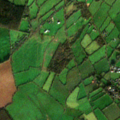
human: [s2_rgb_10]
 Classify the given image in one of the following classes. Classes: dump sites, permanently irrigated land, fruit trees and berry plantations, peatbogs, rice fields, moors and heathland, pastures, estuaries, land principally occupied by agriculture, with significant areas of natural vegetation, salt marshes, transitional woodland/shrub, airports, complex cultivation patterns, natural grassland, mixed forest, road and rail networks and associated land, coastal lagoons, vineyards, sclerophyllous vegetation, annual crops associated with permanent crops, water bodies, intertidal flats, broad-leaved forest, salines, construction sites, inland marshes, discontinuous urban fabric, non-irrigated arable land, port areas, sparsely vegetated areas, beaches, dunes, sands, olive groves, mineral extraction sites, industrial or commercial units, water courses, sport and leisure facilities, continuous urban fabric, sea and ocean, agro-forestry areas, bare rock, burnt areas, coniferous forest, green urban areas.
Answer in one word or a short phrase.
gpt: non-irrigated arable land, pastures, broad-leaved forest